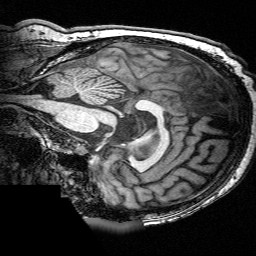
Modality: T1w
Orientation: sagittal
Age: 59
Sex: male
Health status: ill
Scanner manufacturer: siemens
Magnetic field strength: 3 T
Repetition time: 0.0025 s
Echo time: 0.00336 s